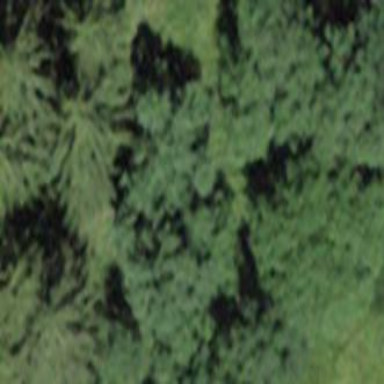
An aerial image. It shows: Forest area.